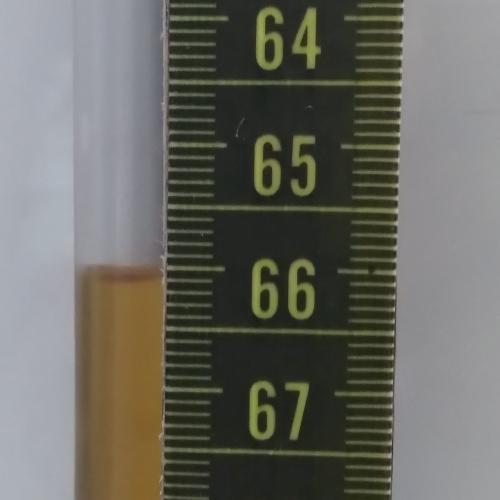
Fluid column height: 66.1 cm